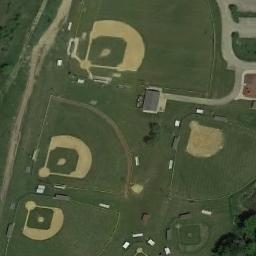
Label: baseball_diamond